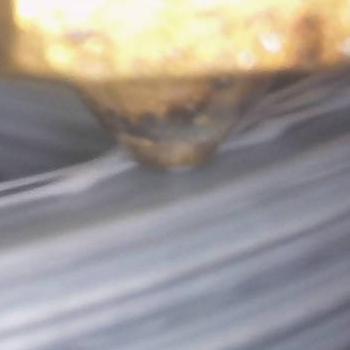
Flow rate: 49%